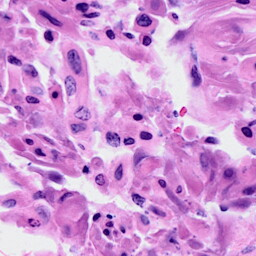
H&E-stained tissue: Cervix